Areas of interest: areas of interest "Park Square"
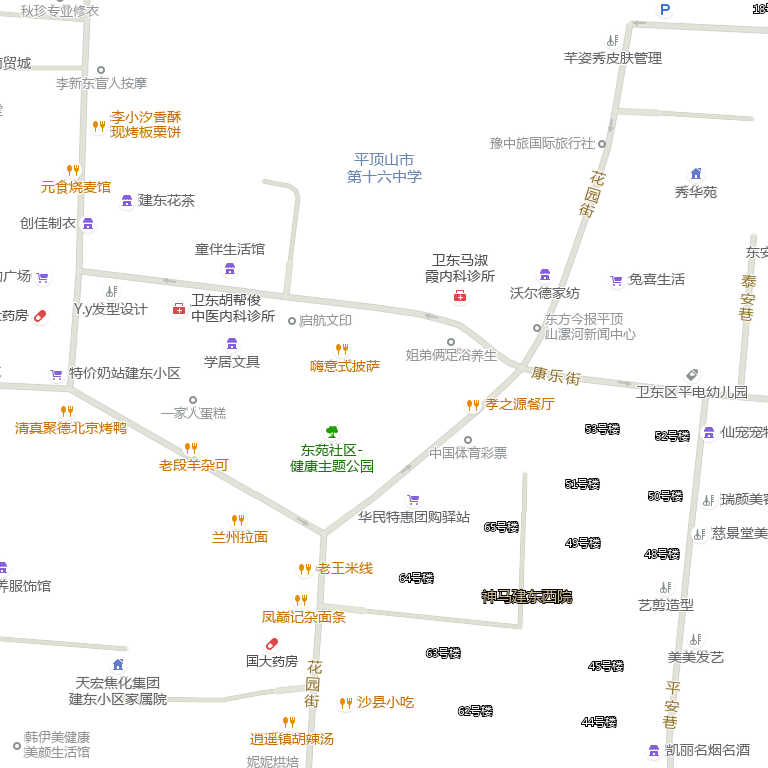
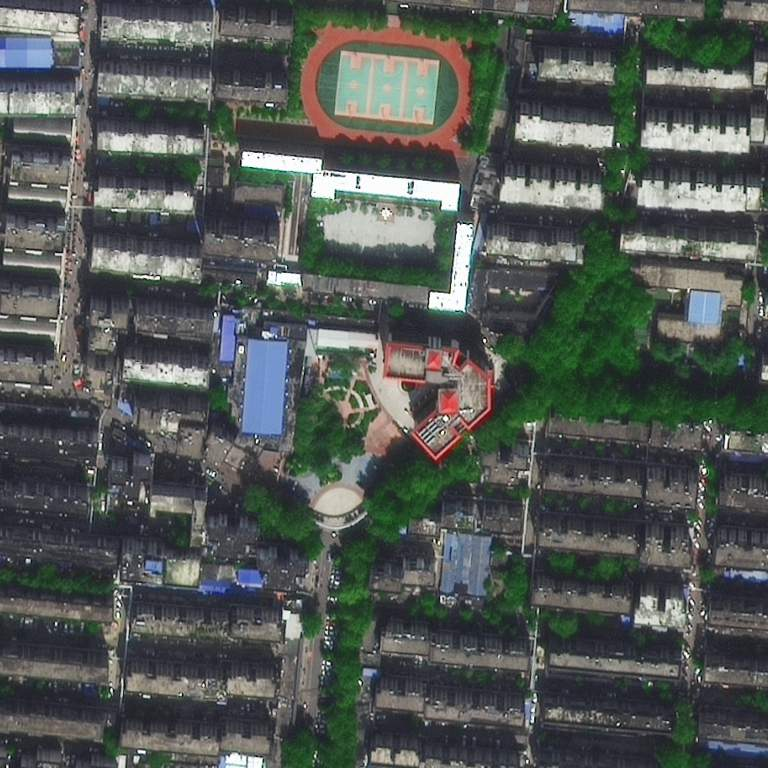